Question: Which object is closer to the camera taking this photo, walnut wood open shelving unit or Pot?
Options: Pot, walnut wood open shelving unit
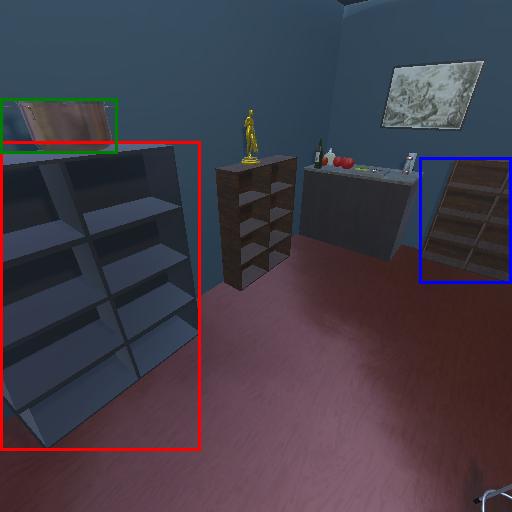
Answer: Pot